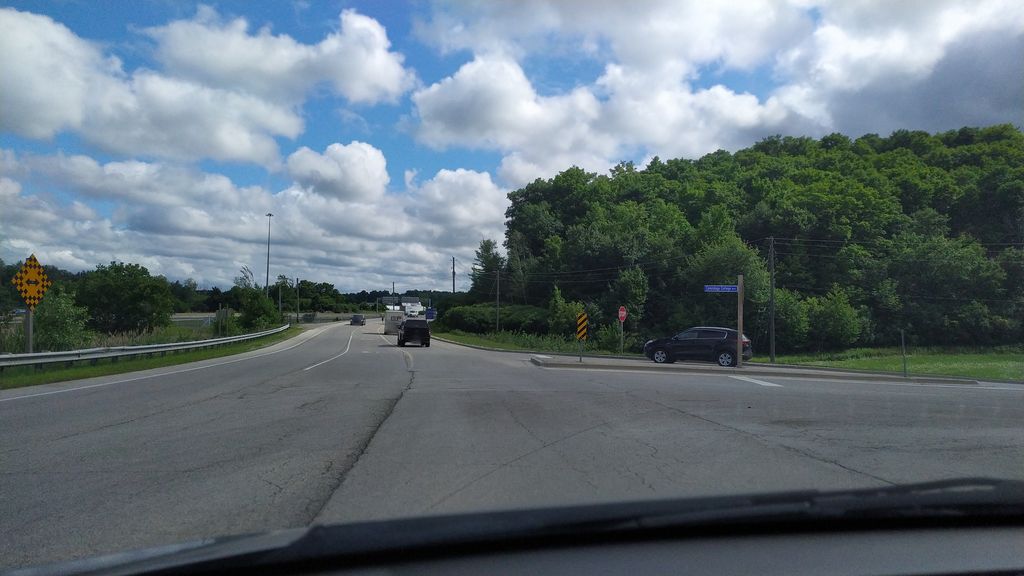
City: kitchener-waterloo